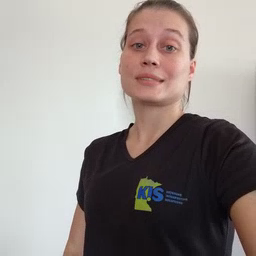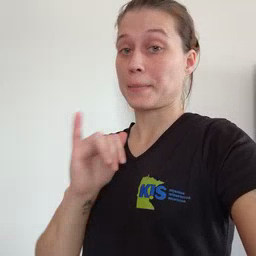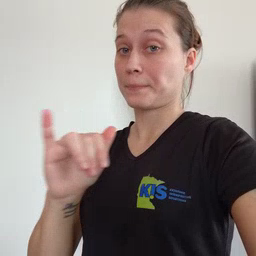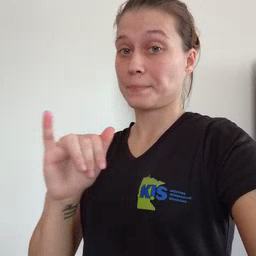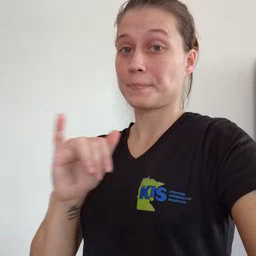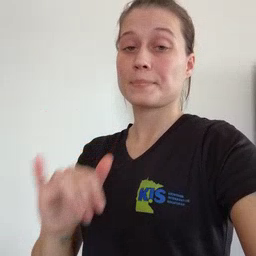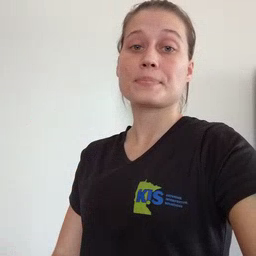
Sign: same